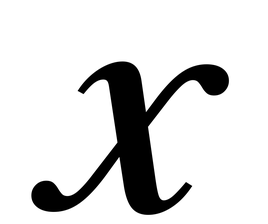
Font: LibreCaslonText-Italic_Medium_Italic